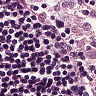
Metastatic tissue present: no